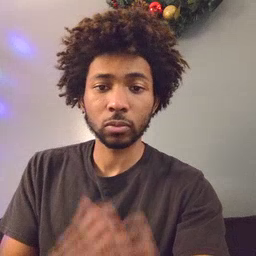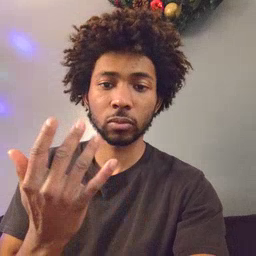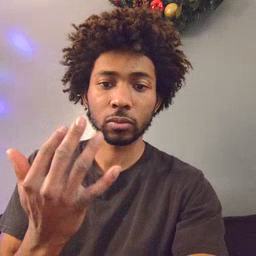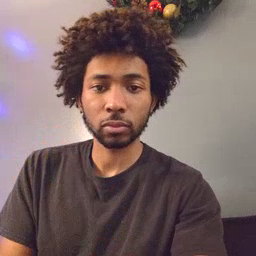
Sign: finger